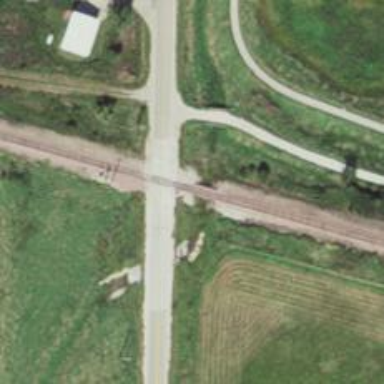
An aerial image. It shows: Railway bridge.